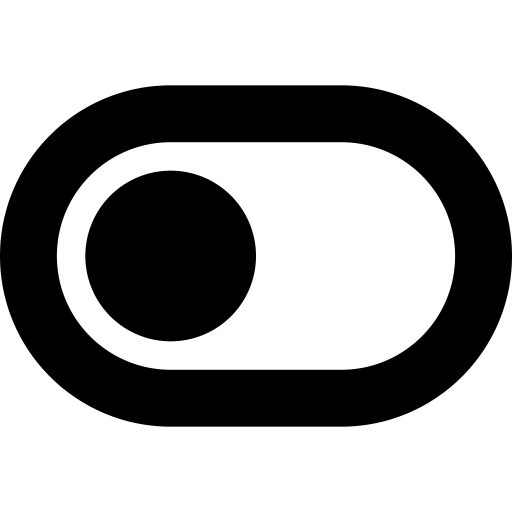
Tags: icon, FontAwesome, fa-icon, solid, toggle, off